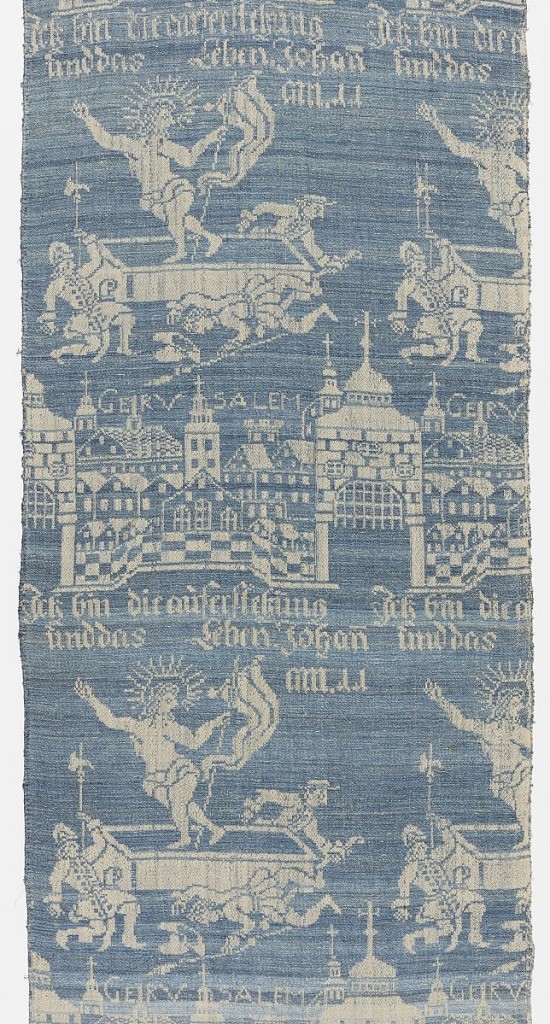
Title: Fragment
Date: ca. 1700
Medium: linen Technique: damask, cross stitch
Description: Narrow panel of blue and white linen. Design in horizontal rows, two motifs repeating alternately: a walled city with the inscription "Gerusalem," and the Resurrection with the inscription, "ich bin die auferstehung und das Leben Johan am 11" (I am the Resurrection and the Life, John chapter 11)

"R" embroidered in red linen cross-stitch in the lower right corner. Triangular pocket of same material on back at lower edge.